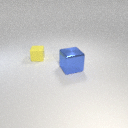
small yellow rubber cube behind large blue metal cube